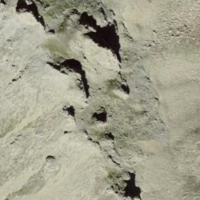
EUNIS habitat code: 48
Species observed at this site:
Aquila chrysaetos